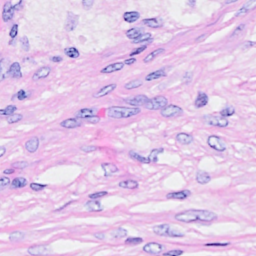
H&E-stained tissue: Breast